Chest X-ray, PA view. Patient: 16 years old, sex M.
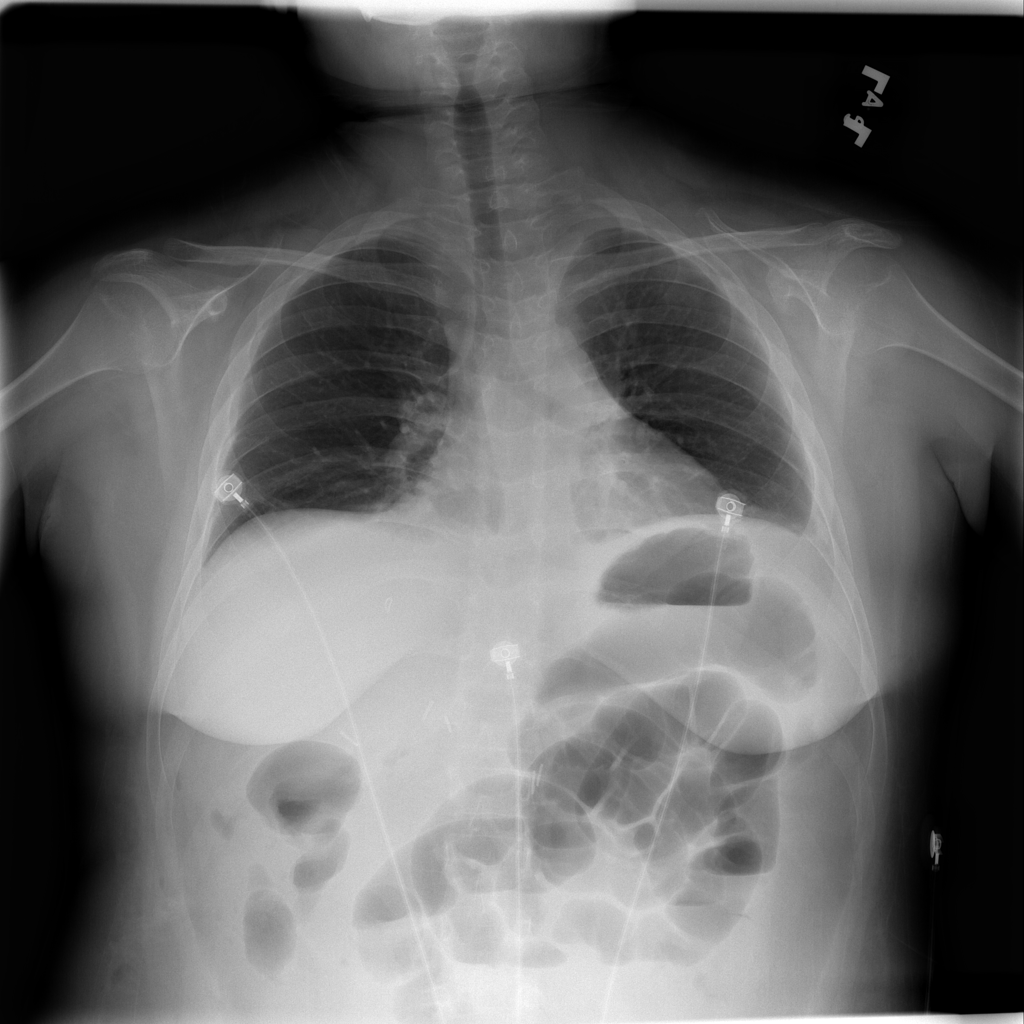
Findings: Effusion